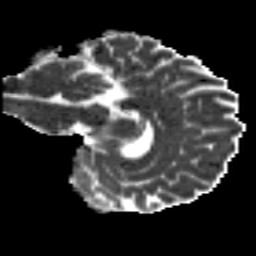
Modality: MD
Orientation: sagittal
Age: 27
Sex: male
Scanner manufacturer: siemens
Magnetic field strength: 3 T
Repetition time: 8.8 s
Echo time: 0.085 s